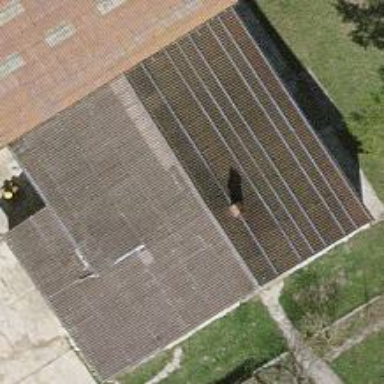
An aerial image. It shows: Farmhouse with gabled roof.